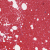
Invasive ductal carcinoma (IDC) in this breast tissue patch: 0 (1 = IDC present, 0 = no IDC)